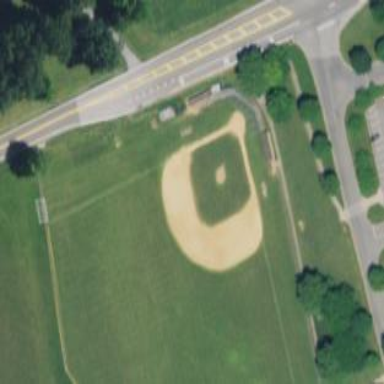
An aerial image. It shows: Baseball pitch for leisure land.